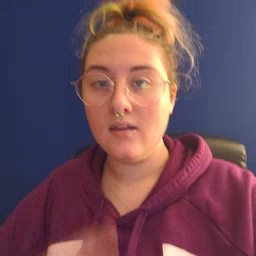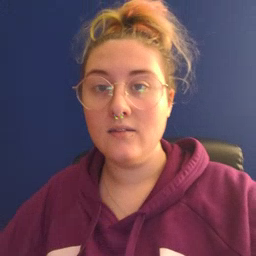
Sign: tongue